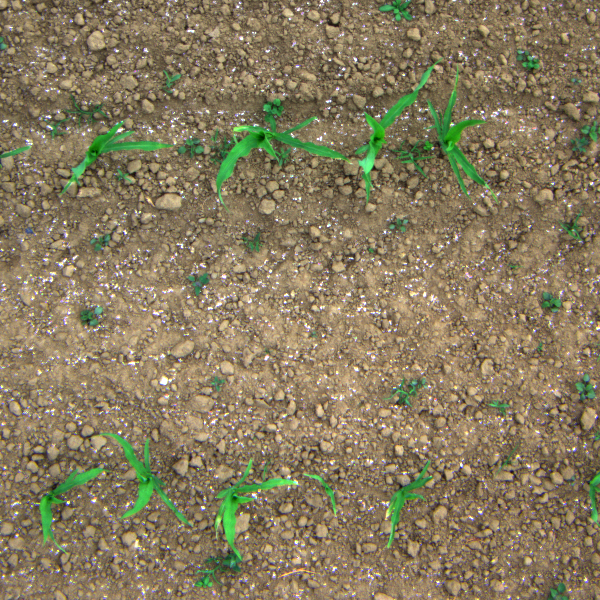
Acquisition date: 2023-06-06
Tile: 0197
Annotated plant instances:
label: maize
label: maize
label: maize
label: maize
label: maize
label: maize
label: maize
label: maize
label: maize
label: maize
label: maize
label: barnyard_grass
label: barnyard_grass
label: barnyard_grass
label: barnyard_grass
label: weed_other
label: barnyard_grass
label: barnyard_grass
label: weed_other
label: weed_other
label: barnyard_grass
label: weed_other
label: quickweed
label: amaranth
label: amaranth
label: amaranth
label: barnyard_grass
label: amaranth
label: amaranth
label: amaranth
label: amaranth
label: amaranth
label: quickweed
label: amaranth
label: weed_other
label: amaranth
label: amaranth
label: amaranth
label: weed_other
label: amaranth
label: amaranth
label: amaranth
label: weed_other
label: weed_other
label: amaranth
label: weed_other
label: amaranth
label: weed_other
label: barnyard_grass
label: barnyard_grass
label: amaranth
label: weed_other
label: barnyard_grass